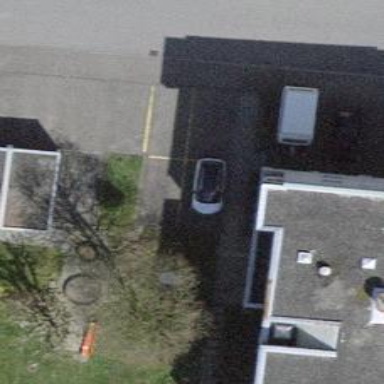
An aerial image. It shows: Parking area with surface.